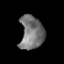
Tissue: prostate
Cell type: T cells
Senescence score: 0.335
Nuclear area (px): 774
Mean DAPI intensity: 117.457